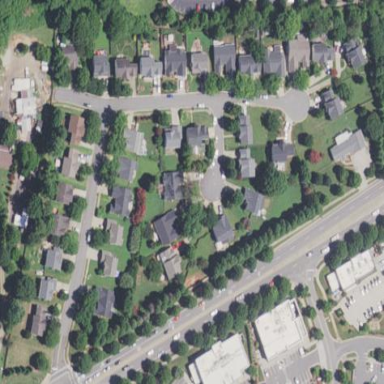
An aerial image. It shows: Residential area composed of single-family homes.